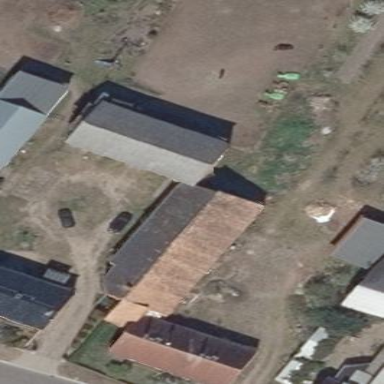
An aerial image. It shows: Cowshed building.